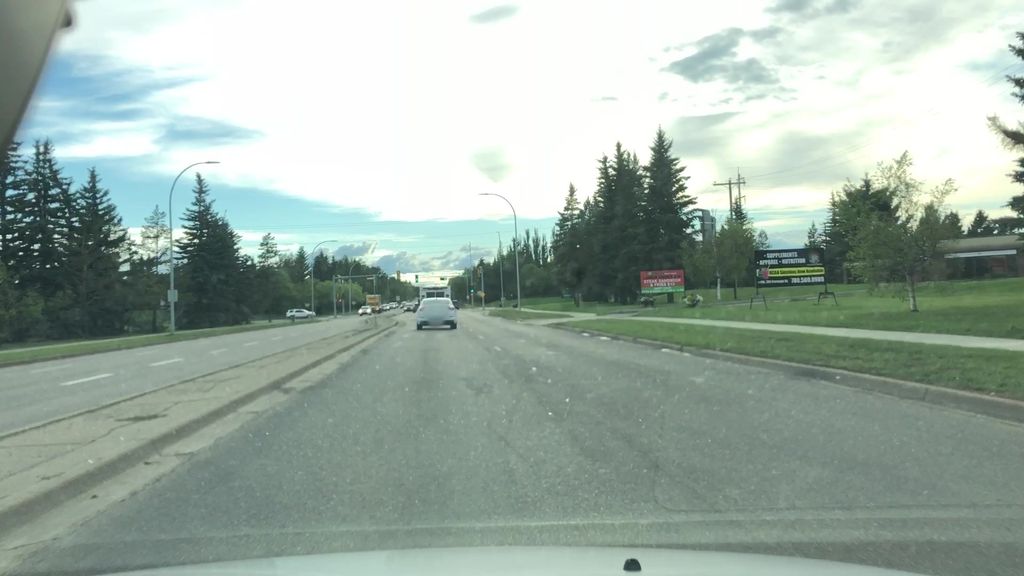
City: edmonton